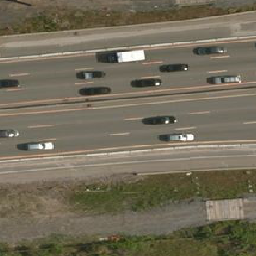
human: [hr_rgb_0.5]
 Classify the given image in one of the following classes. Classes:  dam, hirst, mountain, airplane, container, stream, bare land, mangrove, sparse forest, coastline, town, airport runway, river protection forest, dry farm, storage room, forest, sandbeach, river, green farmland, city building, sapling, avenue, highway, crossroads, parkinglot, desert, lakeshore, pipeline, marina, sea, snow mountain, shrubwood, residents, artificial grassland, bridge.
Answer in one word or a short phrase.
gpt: highway